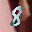
Label: 8